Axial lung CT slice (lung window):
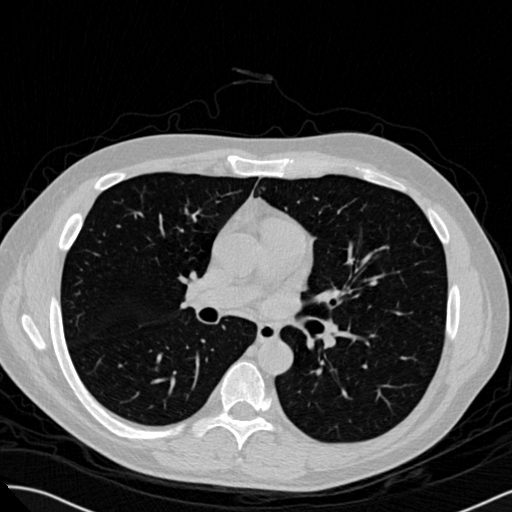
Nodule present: no